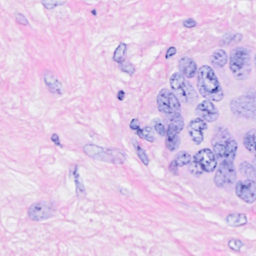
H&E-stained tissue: Breast